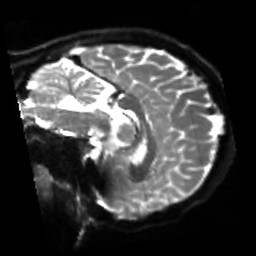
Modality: sbref
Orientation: sagittal
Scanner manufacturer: siemens
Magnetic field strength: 3 T
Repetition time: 4 s
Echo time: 0.0594 s